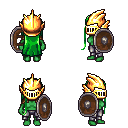
a pixel art fantasy rpg character, female body template, orc, green skin, leather shoulder armor, metal pants, green extra-long hairstyle, gold helm, shield, four views (front, back, left, right), 2x2 character sprite sheet, small pixel art, hard edges, no anti-aliasing